Current action and preconditions to check: path_clear

Your task: For each precondition in the list above, predict whether it will hold at this action.

Consider the current scene as observed from the mobile robot's camera, and analyze the predicted future states of all dynamic agents (e.g., people, animals, vehicles, or any moving entities) within the NEXT SECOND.

IMPORTANT: Only answer "very likely" if you are absolutely certain—based on strong, clear evidence—that a dynamic agent will violate the precondition in the predicted future state. Do NOT answer "very likely" for unlikely, ambiguous, or low-probability risks.

Ask yourself for each precondition: Is there a high probability, with clear and convincing evidence, that the predicted future states of any dynamic agent will interfere with the predicted future state of the currently executing action within the NEXT SECOND, causing that precondition to fail?

Assess the risk level based on these predictions. Use "likely" or "very likely" if motions create a clear risk of interference.

Use "neutral" or "improbable" if agents are nearby but their predicted paths are clearly diverging or non-conflicting.

Failure Risk Categories: "very improbable", "improbable", "neutral", "likely", "very likely"

Answer Format: Output ONLY the probability_of_failure value from these categories: "very improbable", "improbable", "neutral", "likely", "very likely"

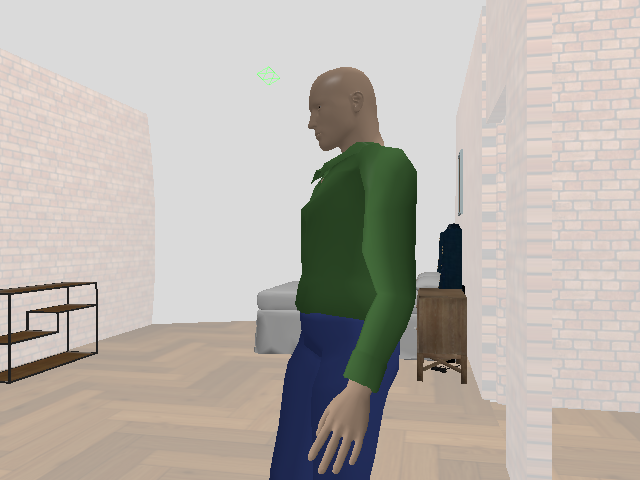

Answer: very likely